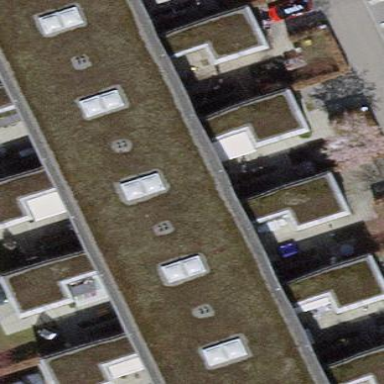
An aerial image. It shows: House with flat roof.